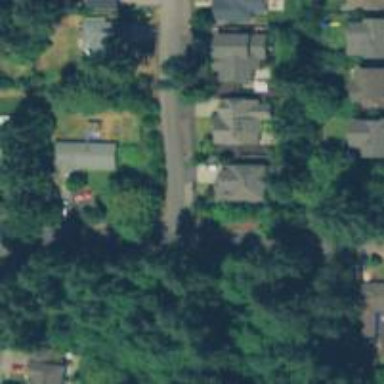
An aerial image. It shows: Residential road with sidewalk on the left.